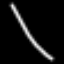
Label: line